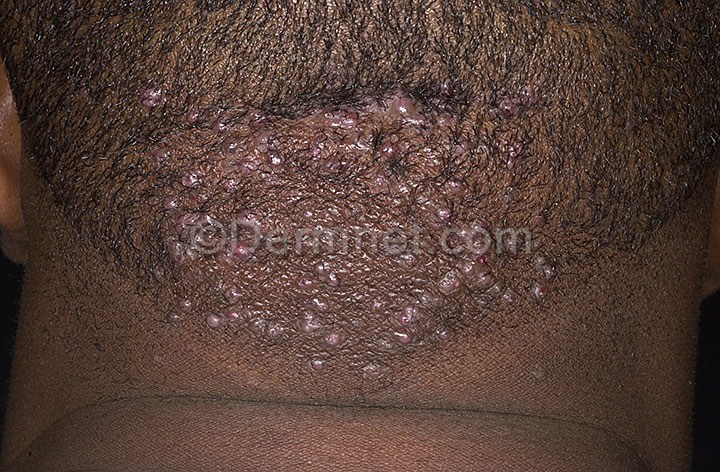
Disease: Hair Loss Photos Alopecia and other Hair Diseases